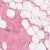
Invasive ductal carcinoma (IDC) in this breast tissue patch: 0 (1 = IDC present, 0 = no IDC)